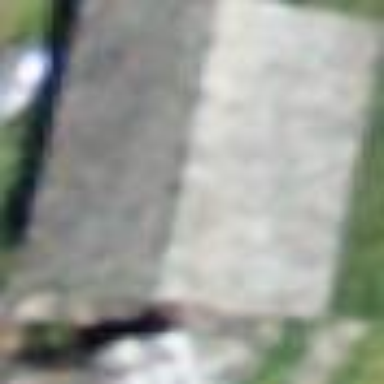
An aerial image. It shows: Rural barn.